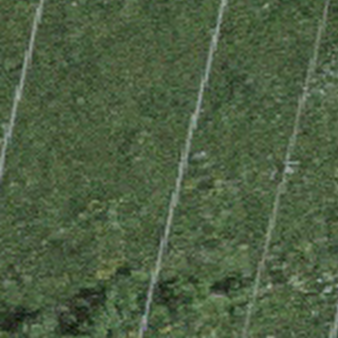
Label: other